如图，在等腰 \( \text{Rt}\triangle ABC \) 中，\( \angle B = 90^\circ \)，\( T, G \) 分别为线段 \( AC, BC \) 的中点，\( \triangle ABE \) 与 \( \triangle BCF \) 分别是以 \( AB, BC \) 为边的等边三角形，现将 \( \triangle ABE \) 与 \( \triangle BCF \) 分别沿 \( AB, BC \) 向上折起，则在翻折的过程中，下列结论中可能正确的是\underline{\quad\quad}（填序号）。

\vspace{1em}
\noindent
① \( AE \perp BC \)；\quad ② \( FC \perp AE \)；\quad ③ 平面 \( EAB \parallel \) 平面 \( FGT \)；\quad ④ \( BC \parallel AE \)。
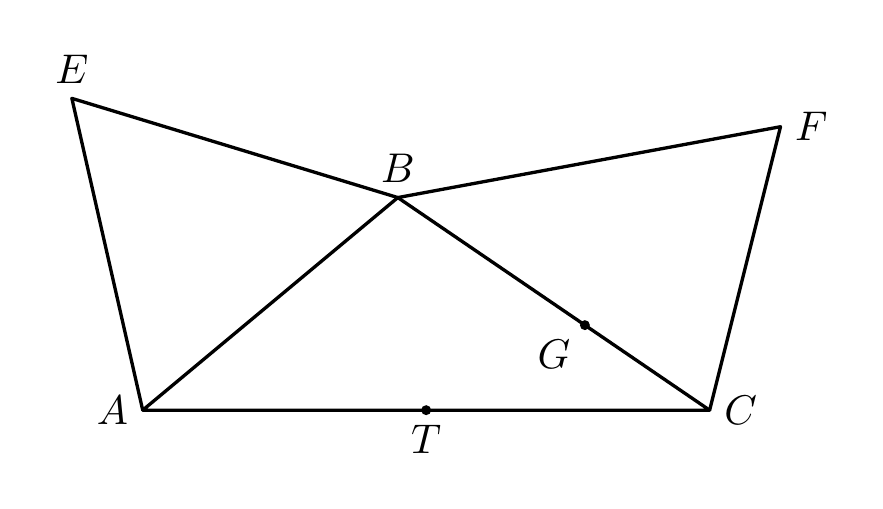
【解答】
【答案】\(\boldsymbol{①②③}\)

\vspace{1em}
\noindent
【解析】
 结论①：\(AE \perp BC\)（可能正确）
若平面 \(ABE \perp\) 平面 \(ABC\)，已知 \(\angle B = 90^\circ\)，即 \(CB \perp AB\)。
因为平面 \(ABE \cap\) 平面 \(ABC = AB\)，且 \(BC \subset\) 平面 \(ABC\)，根据**面面垂直的性质定理**，可得 \(BC \perp\) 平面 \(ABE\)。
又 \(AE \subset\) 平面 \(ABE\)，故 \(AE \perp BC\)。因此①可能成立。

结论②：\(FC \perp AE\)（可能正确）
设 \(AB = BC = a\)，则 \(AC = \sqrt{2}a\)，且等边三角形的边长 \(AE = CF = a\)。
当点 \(E\) 与点 \(F\) 重合时，满足 \(AE^2 + CF^2 = a^2 + a^2 = 2a^2 = AC^2\)，由勾股定理逆定理可知 \(AE \perp FC\)。因此②可能成立。

 结论③：平面 \(EAB \parallel\) 平面 \(FGT\)（可能正确）
取 \(AB\) 的中点 \(D\)，连接 \(DE, FG, FT\)。
1. 由 \(\triangle ABE\) 为等边三角形，得 \(DE \perp AB\)；若平面 \(ABE \perp\) 平面 \(ABC\)，则 \(DE \perp\) 平面 \(ABC\)。
2. 同理，\(FG \perp\) 平面 \(ABC\)，故 \(DE \parallel FG\)。
3. 因 \(DE \not\subset\) 平面 \(FGT\)，\(FG \subset\) 平面 \(FGT\)，得 \(DE \parallel\) 平面 \(FGT\)。

4. 又 \(TG\) 为 \(\text{Rt}\triangle ABC\) 的中位线，故 \(TG \parallel AB\)；同理可得 \(AB \parallel\) 平面 \(FGT\)。
5. 因 \(DE \cap AB = D\)，且 \(DE, AB \subset\) 平面 \(EAB\)，根据**面面平行的判定定理**，平面 \(EAB \parallel\) 平面 \(FGT\)。因此③可能成立。

 结论④：\(BC \parallel AE\)（不可能正确）
假设 \(AE \parallel BC\)，由 \(BC \perp AB\) 可得 \(AE \perp AB\)。
但 \(\triangle ABE\) 为等边三角形，\(\angle BAE = 60^\circ\)，与 \(AE \perp AB\) 矛盾。故假设不成立，④不可能正确。

综上，可能正确的结论为 \(\boldsymbol{①②③}\)。
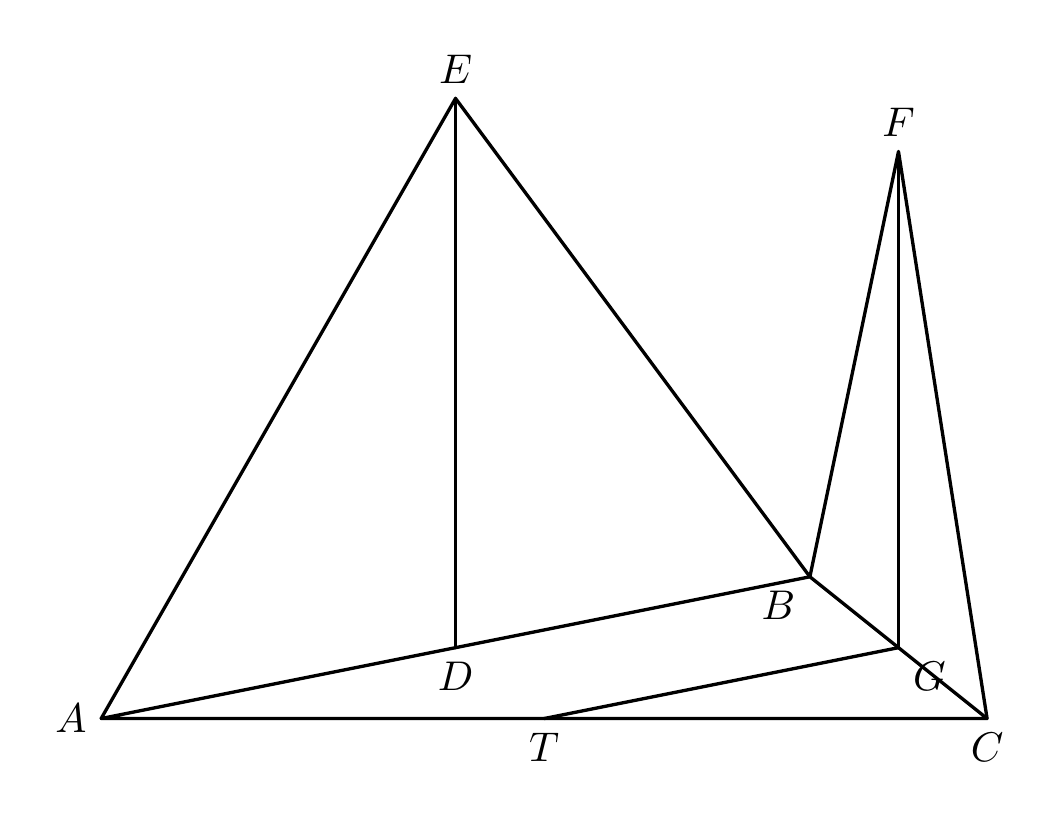